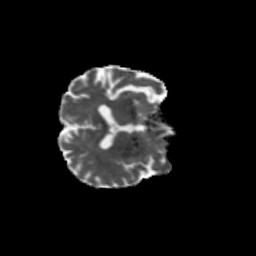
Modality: MD
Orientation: axial
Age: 74
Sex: male
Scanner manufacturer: siemens
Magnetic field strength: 3 T
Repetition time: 4.71 s
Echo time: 0.0906 s